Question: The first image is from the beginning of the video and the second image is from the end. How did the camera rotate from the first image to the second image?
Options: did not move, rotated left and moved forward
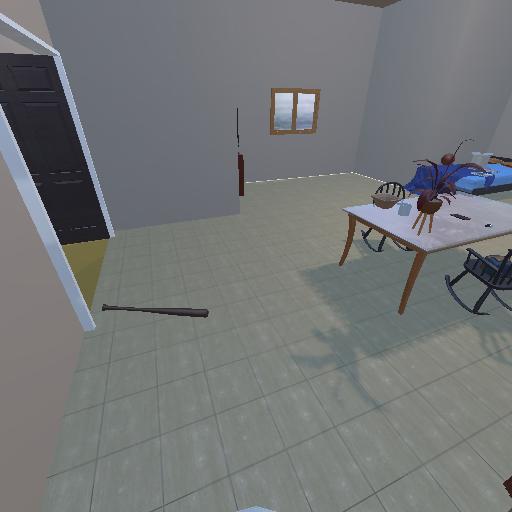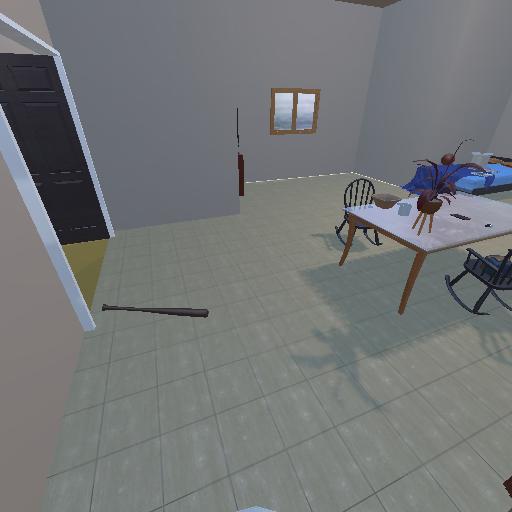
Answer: did not move